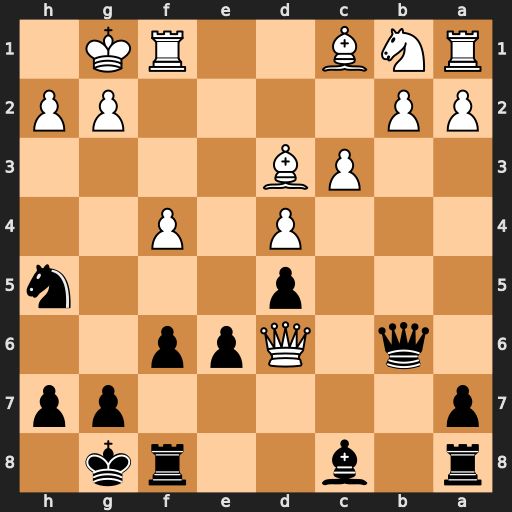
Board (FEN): r1b2rk1/p5pp/1q1Qpp2/3p3n/3P1P2/2PB4/PP4PP/RNB2RK1
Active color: b
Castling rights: -
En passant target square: -
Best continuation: Qxd6